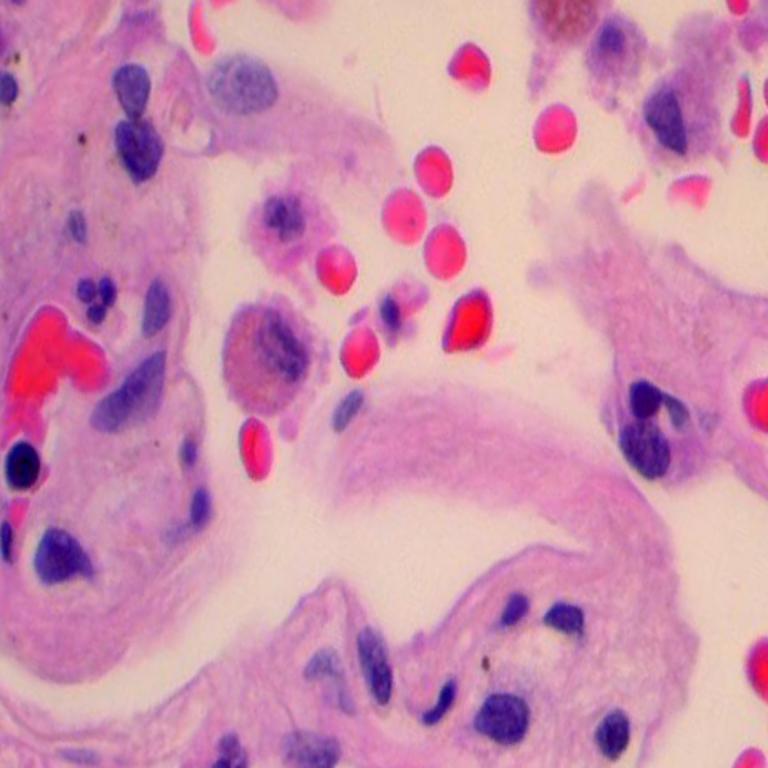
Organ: lung
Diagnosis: benign